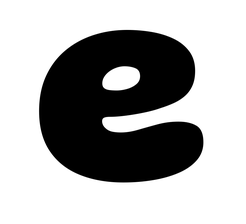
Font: Gluten_ExtraBold